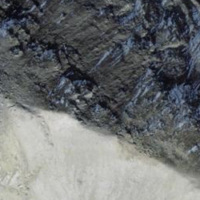
EUNIS habitat code: 48
Species observed at this site:
Pyrrhocorax graculus